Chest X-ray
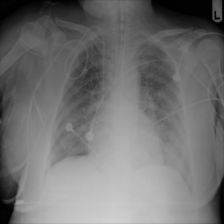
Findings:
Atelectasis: negative
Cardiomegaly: negative
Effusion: negative
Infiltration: positive
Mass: negative
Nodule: negative
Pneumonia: negative
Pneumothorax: negative
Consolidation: negative
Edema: positive
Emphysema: negative
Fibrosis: negative
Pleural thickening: negative
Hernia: negative